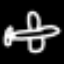
Label: airplane